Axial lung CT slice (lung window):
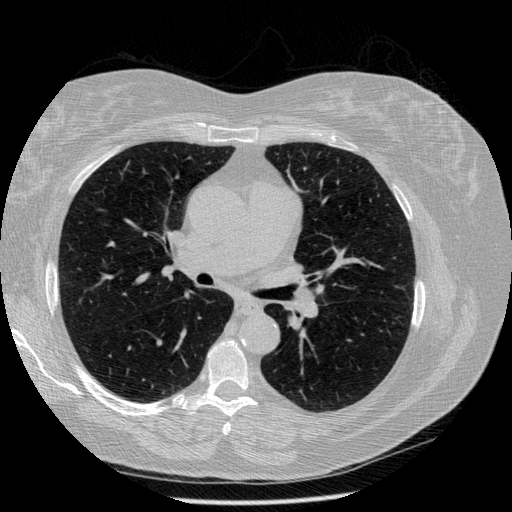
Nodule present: no